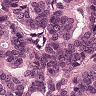
Metastatic tissue present: yes